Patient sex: F
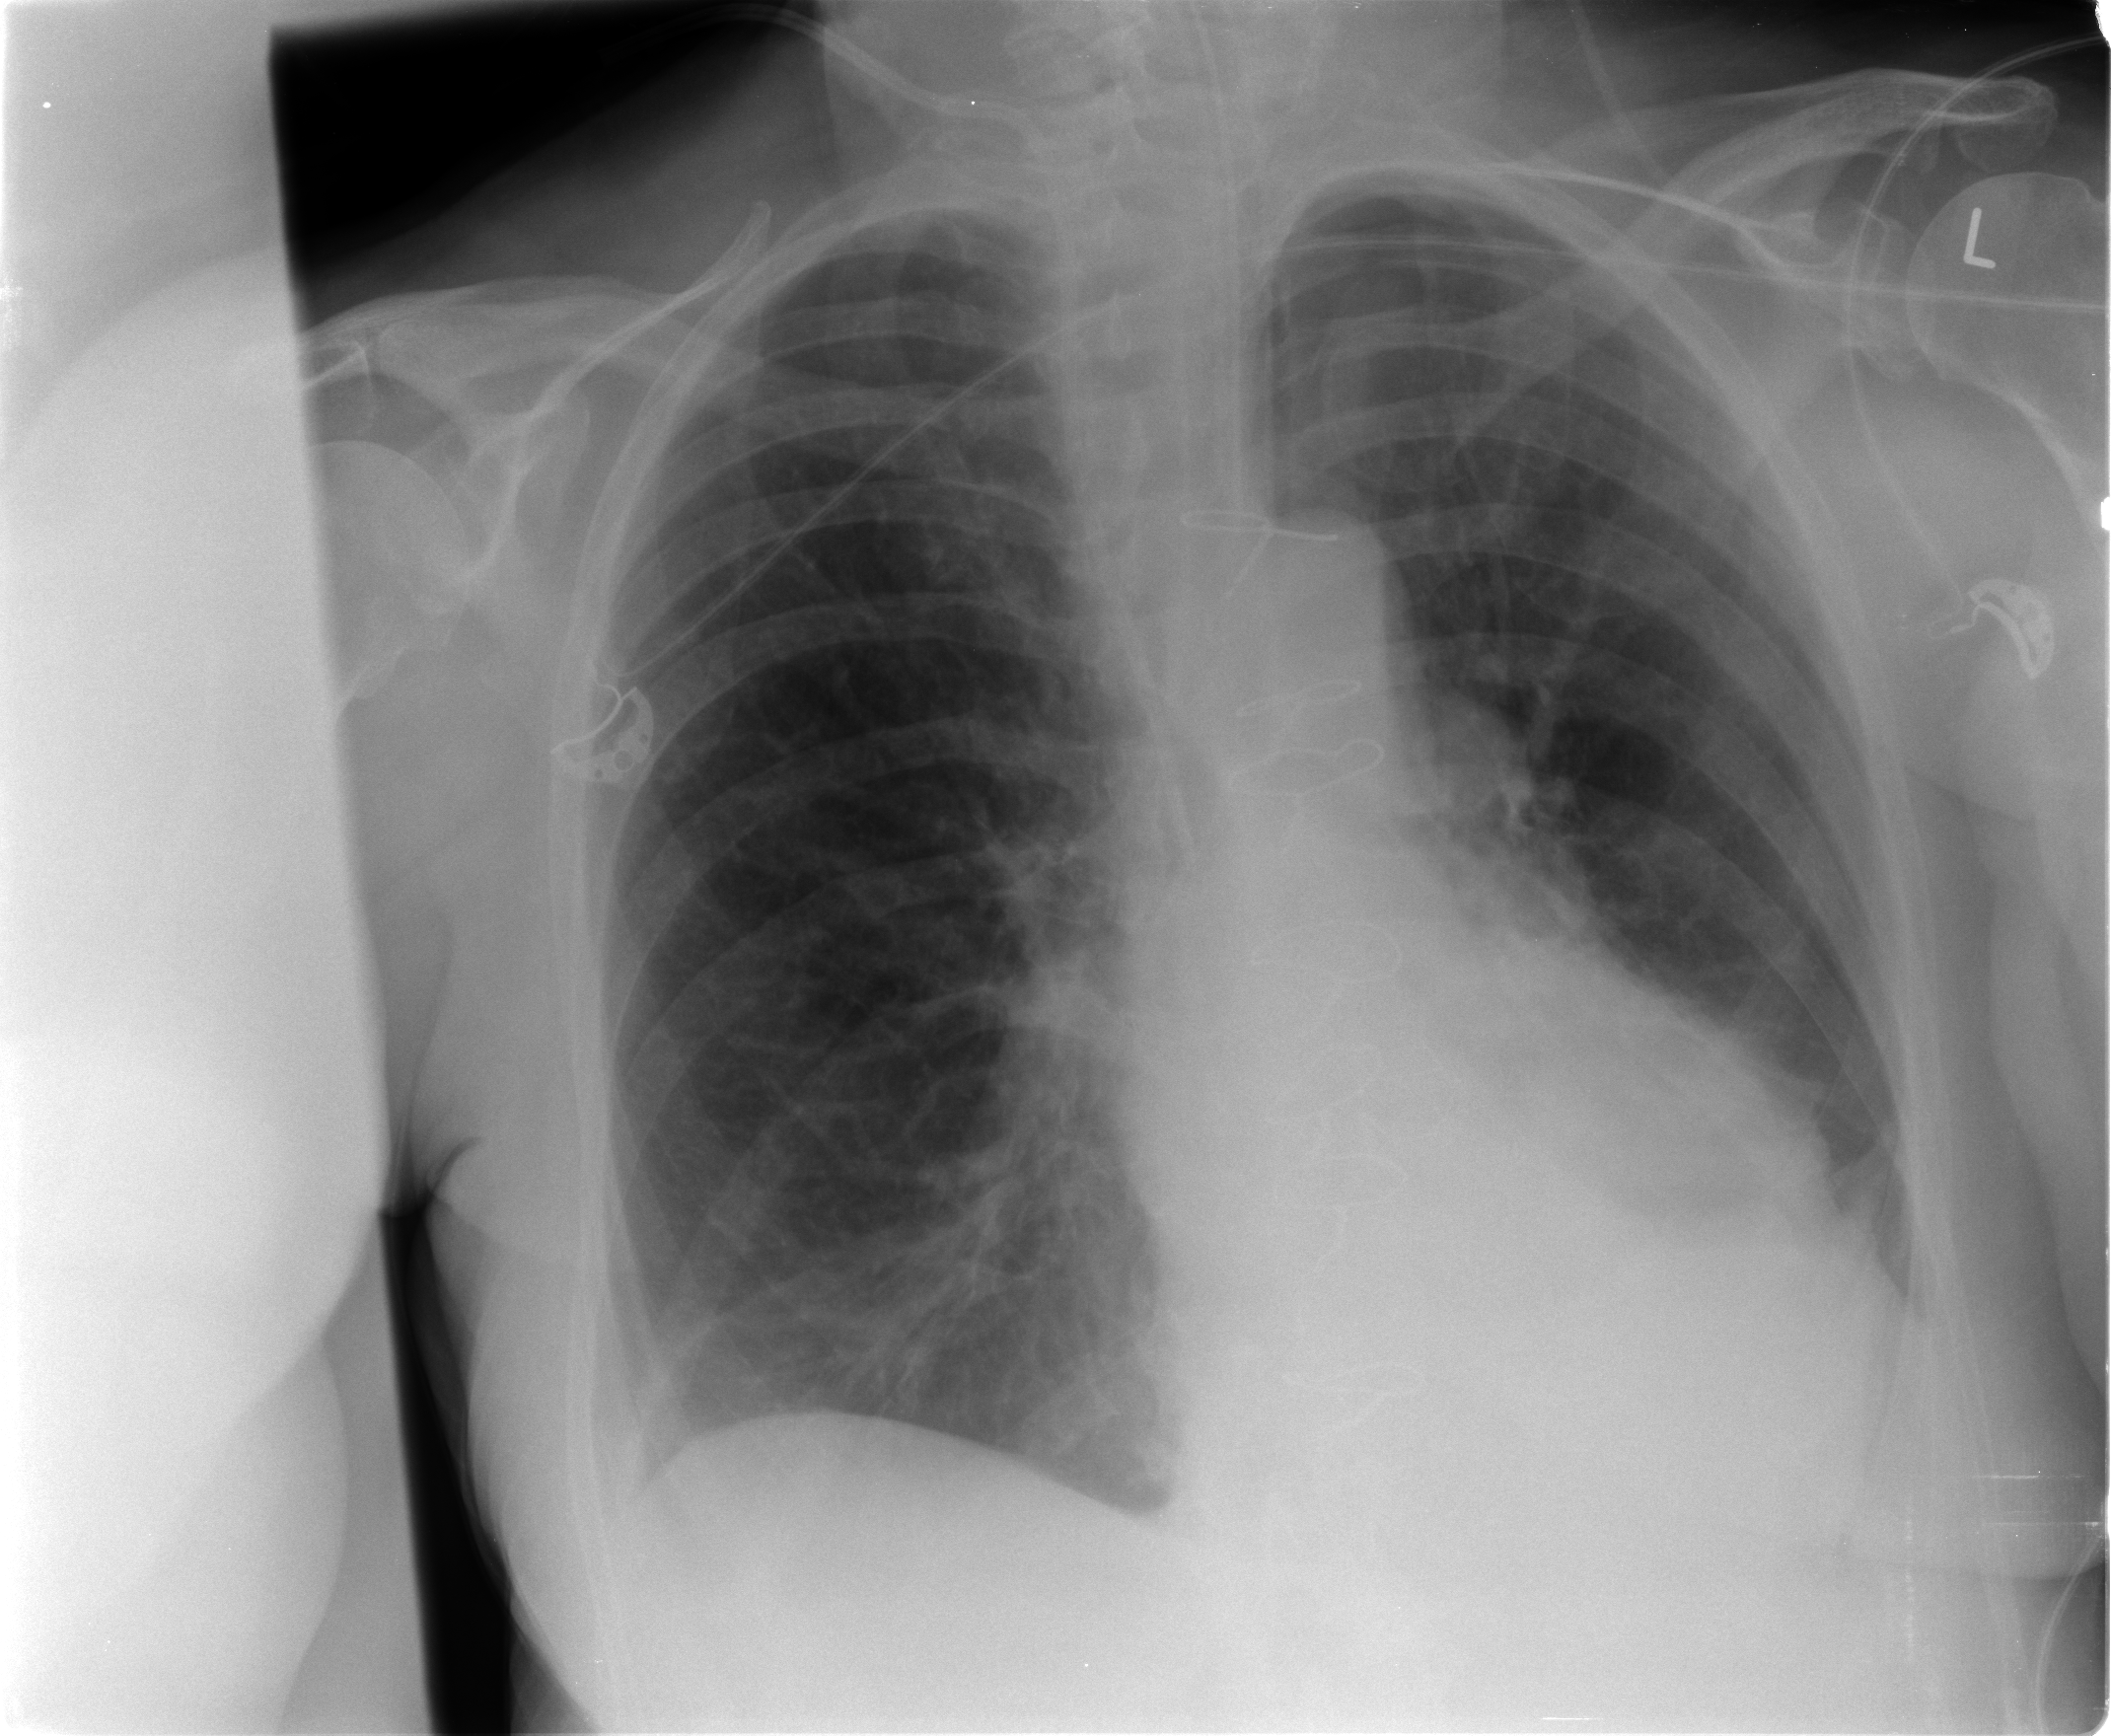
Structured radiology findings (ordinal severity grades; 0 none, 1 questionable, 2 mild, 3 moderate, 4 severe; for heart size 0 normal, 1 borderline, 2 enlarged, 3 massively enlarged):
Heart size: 0
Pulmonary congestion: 1
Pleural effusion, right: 2
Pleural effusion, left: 2
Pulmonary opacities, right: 2
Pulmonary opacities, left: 0
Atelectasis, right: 2
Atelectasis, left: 2